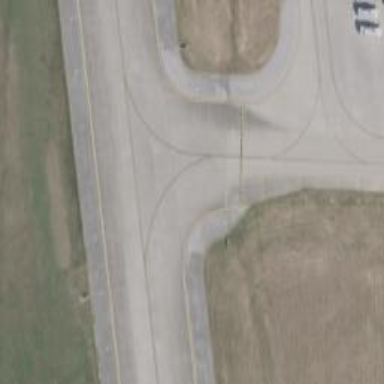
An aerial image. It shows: View of taxiway at the airport.